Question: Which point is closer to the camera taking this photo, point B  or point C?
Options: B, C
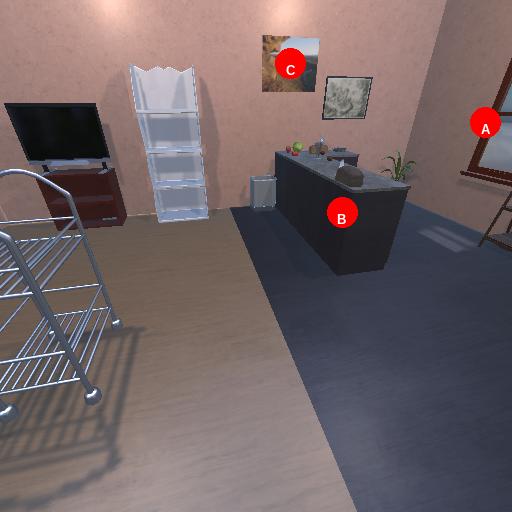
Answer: B